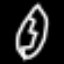
Label: diamond